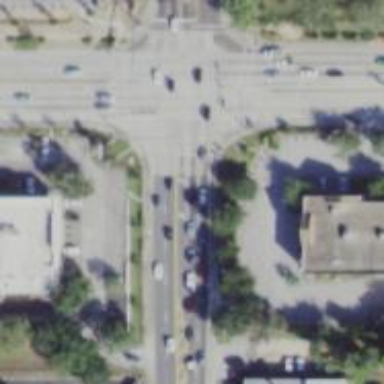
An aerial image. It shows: Solid stop line on the road marking.